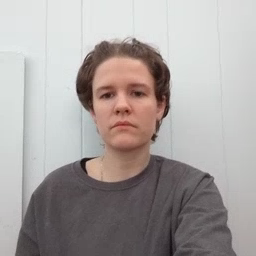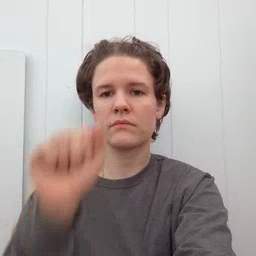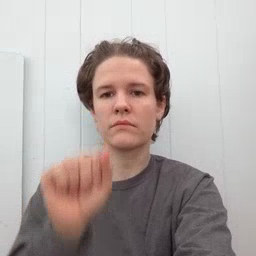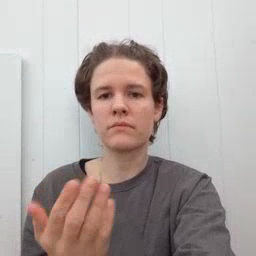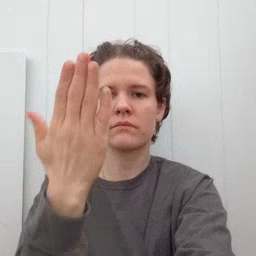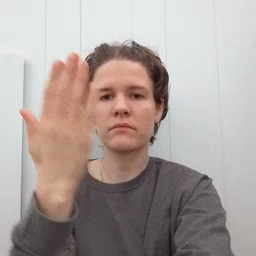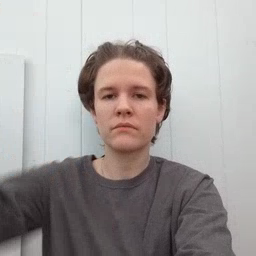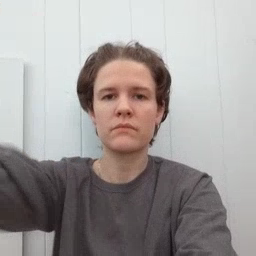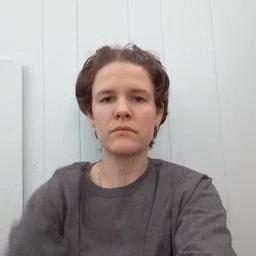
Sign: mitten